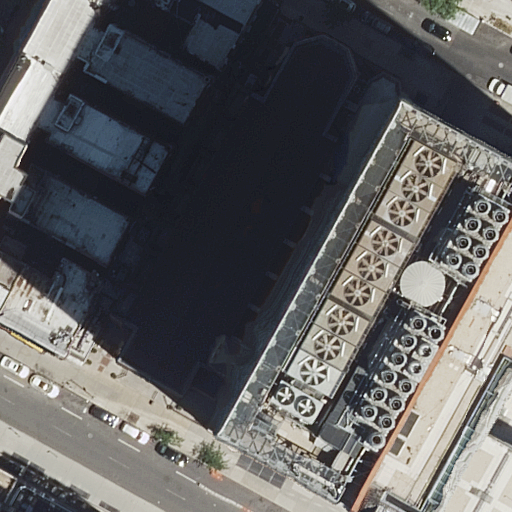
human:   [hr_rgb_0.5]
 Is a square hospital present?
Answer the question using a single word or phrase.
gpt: no

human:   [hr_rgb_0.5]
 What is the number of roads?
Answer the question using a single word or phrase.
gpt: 2

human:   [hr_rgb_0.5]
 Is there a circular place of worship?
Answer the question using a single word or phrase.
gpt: no

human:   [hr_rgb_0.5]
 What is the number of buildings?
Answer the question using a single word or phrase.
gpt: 10

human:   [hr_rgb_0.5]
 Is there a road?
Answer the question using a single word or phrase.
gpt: yes

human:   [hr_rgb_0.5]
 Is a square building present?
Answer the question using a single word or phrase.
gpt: no

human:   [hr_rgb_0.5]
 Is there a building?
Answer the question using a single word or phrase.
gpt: yes

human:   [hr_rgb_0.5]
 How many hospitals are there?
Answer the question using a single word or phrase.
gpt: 1

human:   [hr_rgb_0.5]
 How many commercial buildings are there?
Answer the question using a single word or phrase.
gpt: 0

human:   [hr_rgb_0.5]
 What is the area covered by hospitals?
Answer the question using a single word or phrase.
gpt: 3868m2

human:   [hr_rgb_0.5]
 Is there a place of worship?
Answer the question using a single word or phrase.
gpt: yes

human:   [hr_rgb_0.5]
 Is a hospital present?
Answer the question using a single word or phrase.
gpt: yes

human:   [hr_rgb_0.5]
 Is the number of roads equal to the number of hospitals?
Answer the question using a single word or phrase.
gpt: no

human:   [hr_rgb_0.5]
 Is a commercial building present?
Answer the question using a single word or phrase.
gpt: no

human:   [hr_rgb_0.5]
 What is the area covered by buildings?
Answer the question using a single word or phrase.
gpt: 9877m2

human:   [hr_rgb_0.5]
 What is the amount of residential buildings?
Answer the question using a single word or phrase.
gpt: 8

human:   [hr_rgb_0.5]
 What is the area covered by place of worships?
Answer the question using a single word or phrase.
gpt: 1626m2

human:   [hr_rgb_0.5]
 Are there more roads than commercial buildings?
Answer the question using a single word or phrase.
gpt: yes

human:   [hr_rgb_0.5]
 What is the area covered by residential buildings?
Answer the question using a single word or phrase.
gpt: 6188m2

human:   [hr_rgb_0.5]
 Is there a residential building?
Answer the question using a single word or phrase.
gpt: yes

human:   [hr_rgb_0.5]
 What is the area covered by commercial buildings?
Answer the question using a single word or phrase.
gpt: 0m2

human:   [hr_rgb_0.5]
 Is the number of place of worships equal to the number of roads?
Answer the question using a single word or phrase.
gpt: no

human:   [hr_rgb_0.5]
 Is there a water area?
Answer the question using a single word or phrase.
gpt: no

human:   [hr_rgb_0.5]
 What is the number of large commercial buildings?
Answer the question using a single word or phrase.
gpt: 0

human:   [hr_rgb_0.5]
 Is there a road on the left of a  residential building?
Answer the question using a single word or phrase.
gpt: yes

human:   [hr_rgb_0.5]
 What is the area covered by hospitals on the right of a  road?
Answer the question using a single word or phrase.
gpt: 0m2

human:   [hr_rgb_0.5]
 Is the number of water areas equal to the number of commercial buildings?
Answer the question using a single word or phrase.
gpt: yes

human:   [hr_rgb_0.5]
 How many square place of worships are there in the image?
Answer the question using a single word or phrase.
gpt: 0

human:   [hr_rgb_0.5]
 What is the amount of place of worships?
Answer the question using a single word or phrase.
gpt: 1

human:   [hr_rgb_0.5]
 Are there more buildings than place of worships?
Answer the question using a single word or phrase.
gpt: yes

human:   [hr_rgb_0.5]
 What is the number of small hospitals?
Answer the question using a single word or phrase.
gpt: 0

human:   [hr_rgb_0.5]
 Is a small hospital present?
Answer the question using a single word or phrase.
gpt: no

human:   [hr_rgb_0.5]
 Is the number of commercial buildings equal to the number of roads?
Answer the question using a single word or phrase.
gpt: no

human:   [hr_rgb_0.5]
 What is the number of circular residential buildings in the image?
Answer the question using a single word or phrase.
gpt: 0

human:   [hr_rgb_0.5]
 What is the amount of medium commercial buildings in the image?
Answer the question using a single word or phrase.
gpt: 0

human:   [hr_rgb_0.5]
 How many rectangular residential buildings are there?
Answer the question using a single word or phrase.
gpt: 1

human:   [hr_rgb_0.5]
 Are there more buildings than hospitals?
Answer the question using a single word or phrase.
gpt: yes

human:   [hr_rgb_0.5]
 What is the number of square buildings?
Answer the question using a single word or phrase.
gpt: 0

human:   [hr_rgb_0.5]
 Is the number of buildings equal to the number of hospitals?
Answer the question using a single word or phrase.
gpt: no

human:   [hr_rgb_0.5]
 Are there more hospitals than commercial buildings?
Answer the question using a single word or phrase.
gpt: yes

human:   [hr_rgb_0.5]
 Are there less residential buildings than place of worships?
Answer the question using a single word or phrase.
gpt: no

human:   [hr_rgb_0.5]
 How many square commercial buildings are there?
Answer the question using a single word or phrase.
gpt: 0

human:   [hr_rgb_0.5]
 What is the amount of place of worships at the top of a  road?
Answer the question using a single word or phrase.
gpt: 1

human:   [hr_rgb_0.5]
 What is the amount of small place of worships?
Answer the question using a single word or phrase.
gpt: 0

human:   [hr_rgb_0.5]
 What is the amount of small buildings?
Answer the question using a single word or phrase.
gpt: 0

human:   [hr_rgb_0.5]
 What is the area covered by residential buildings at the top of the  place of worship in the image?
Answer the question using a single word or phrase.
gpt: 2361m2

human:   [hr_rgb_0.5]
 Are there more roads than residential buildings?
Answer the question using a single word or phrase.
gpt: no

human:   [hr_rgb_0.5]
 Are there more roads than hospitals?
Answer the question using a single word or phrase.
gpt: yes

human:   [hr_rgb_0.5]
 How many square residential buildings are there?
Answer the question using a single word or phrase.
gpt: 0

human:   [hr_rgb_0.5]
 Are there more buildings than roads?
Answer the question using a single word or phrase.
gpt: yes

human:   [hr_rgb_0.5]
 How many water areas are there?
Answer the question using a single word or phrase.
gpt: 0

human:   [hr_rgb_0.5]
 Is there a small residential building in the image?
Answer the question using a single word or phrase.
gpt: no

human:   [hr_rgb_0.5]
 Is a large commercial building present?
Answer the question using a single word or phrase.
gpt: no

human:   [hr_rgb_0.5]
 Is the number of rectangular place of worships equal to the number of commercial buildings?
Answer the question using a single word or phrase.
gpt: yes

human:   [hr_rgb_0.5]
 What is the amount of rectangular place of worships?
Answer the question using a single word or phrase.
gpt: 0

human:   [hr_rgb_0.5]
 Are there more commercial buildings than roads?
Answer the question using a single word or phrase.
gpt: no

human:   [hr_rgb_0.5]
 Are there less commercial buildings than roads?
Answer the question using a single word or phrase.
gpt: yes

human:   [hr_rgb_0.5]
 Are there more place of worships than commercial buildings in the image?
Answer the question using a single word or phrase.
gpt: yes

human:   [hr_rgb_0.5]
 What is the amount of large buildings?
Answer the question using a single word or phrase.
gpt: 5

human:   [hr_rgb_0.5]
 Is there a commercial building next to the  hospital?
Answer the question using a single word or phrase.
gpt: no

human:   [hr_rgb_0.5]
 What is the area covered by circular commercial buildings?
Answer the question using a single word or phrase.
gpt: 0m2

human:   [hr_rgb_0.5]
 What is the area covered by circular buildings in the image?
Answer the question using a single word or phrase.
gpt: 0m2

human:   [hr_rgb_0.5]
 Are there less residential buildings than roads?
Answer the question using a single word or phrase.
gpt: no

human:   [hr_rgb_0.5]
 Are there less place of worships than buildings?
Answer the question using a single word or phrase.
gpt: yes